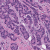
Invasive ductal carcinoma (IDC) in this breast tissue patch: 1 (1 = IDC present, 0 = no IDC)